Question: I have an listview with Icons. Email and star.
Now at runtime I will be populating an image and if no image is there then I want to show no icon or an transparent image. Now my problem is that I have sent an transparent image by default and for the rest I populate an Icon. But when the List is clicked then an empty space is seen.
Have a look at the image below.

When the item is selected the empty icon is seen.
can some one help me for this?
Thanks
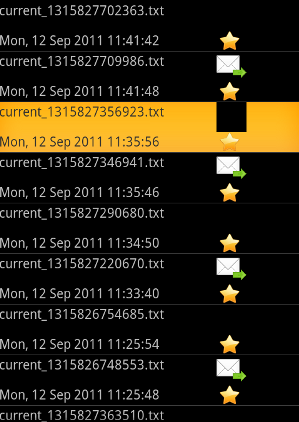
Answer: how about set that image's visibility to "gone" or "invisiblie"?